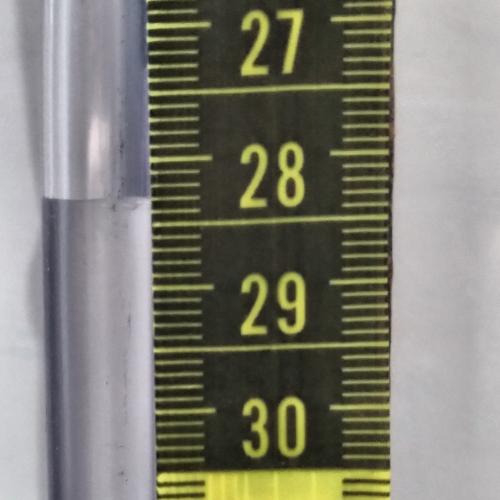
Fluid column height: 28.3 cm